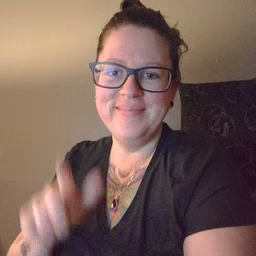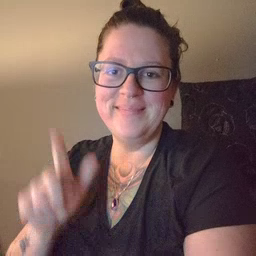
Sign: later